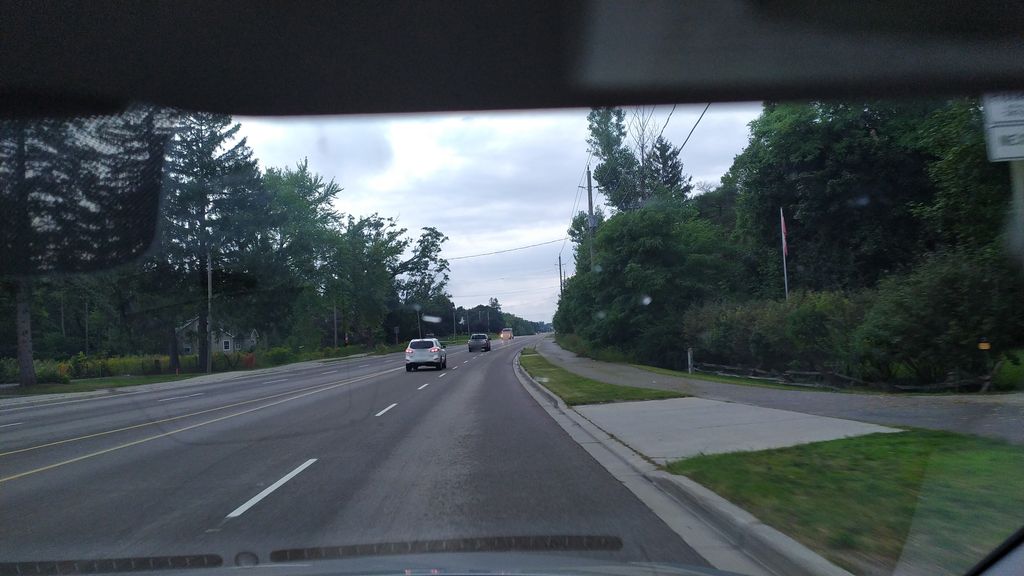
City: kitchener-waterloo